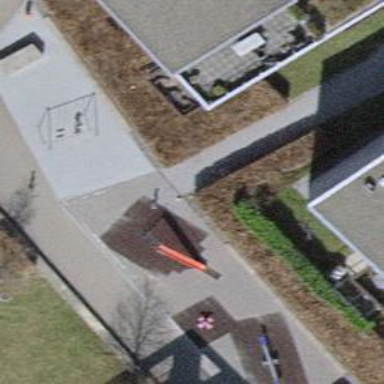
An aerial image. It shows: Playground featuring slide.